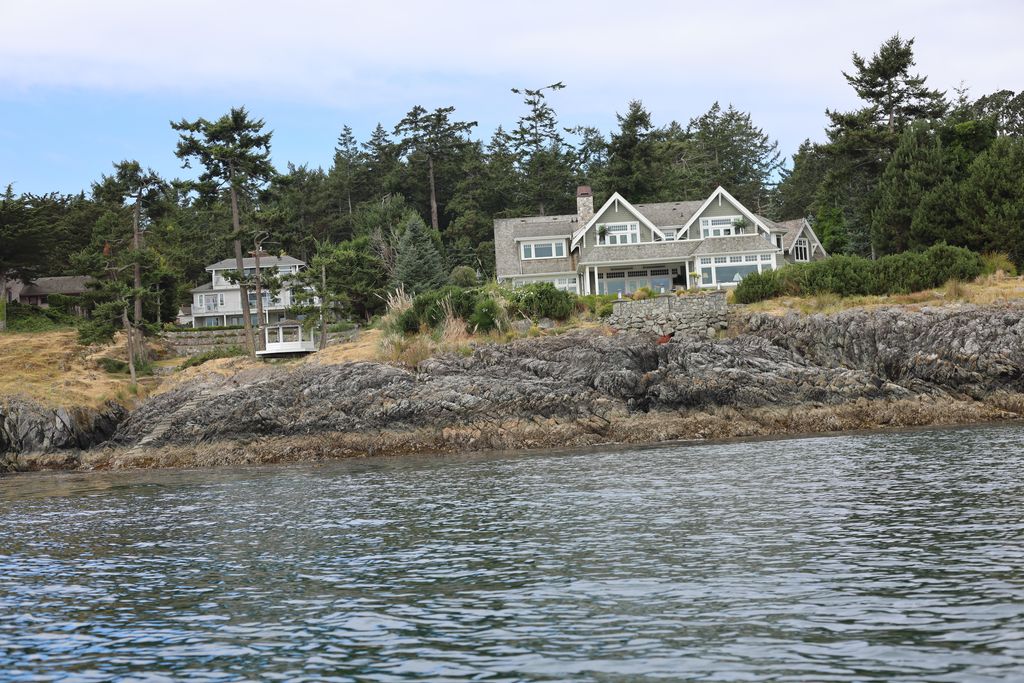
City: victoria